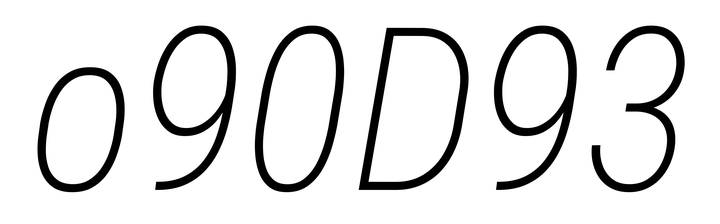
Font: Roboto-Italic_Condensed_ExtraLight_Italic